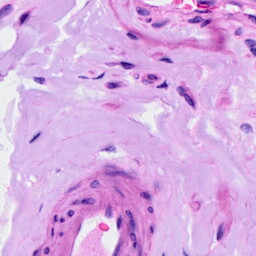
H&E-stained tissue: Ovarian